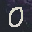
Label: 0